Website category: sports
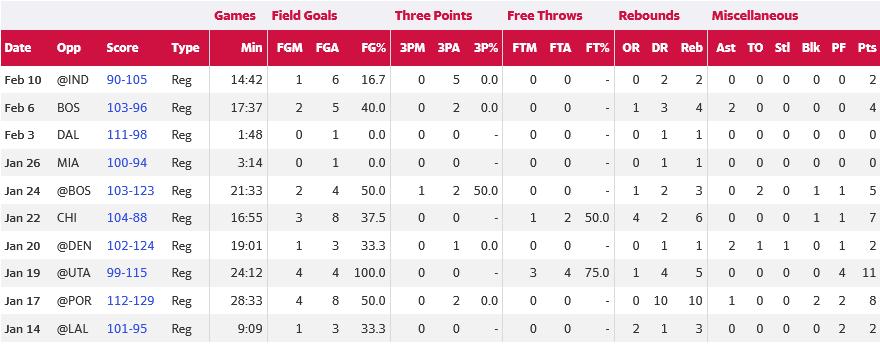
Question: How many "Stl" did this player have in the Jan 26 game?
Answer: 0

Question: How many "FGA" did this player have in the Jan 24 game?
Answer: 4

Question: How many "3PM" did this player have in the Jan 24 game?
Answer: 1

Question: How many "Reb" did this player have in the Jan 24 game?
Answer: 3

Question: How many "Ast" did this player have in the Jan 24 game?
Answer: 0

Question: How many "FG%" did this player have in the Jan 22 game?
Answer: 37.5

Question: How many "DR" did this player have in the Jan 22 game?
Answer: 2

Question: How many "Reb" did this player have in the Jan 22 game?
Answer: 6

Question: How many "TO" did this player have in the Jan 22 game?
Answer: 0

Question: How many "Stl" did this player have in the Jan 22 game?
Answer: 0

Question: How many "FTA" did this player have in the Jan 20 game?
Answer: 0

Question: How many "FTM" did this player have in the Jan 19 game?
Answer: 3

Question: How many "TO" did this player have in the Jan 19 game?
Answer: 0

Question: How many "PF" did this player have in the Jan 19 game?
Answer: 4

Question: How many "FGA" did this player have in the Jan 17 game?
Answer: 8

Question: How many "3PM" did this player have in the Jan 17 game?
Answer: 0

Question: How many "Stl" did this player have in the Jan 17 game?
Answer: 0

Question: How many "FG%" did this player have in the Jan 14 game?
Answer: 33.3

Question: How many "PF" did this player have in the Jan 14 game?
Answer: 2

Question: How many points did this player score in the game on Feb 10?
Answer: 2

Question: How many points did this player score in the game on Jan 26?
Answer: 0

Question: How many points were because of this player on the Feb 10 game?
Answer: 2